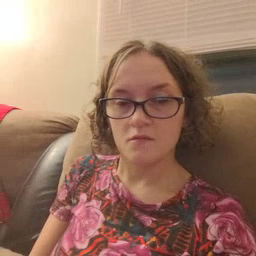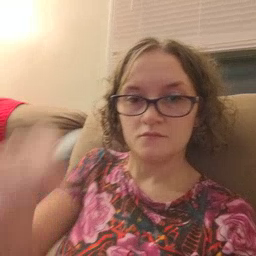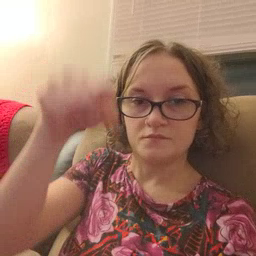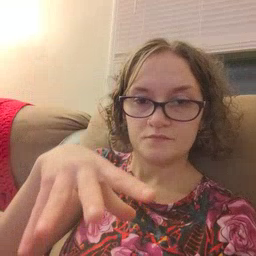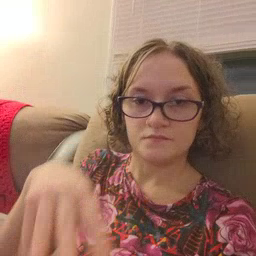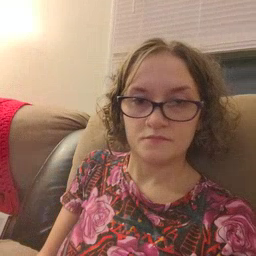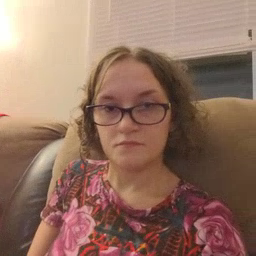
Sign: drop